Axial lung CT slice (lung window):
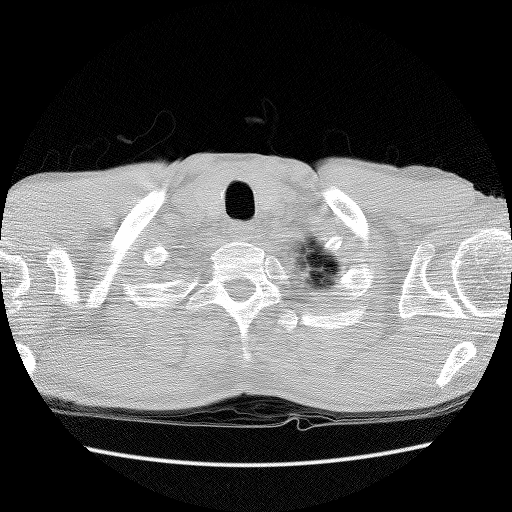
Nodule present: no